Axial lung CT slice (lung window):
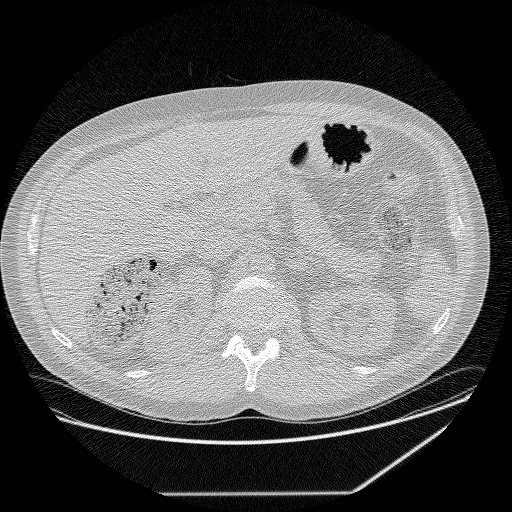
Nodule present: no